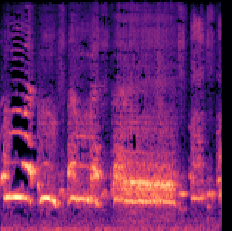
Sound class: Baby cry